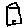
Label: house